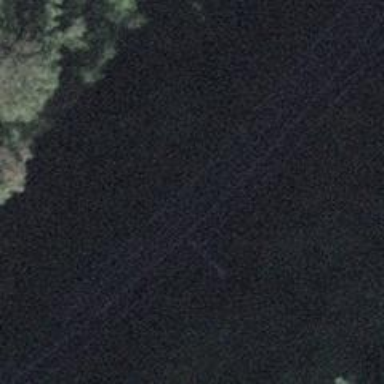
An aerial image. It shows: Narrow-gauge railway track with electrified contact line. The railway has one track.